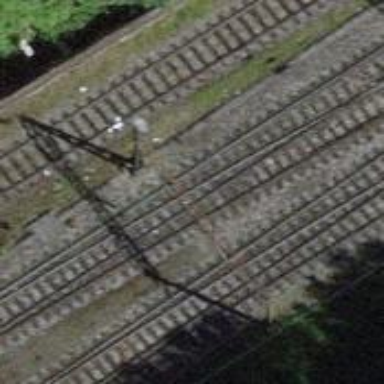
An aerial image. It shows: Single-track electrified railway siding with contact line for service.